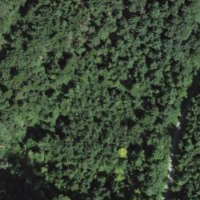
EUNIS habitat code: 44
Species observed at this site:
Tussilago farfara